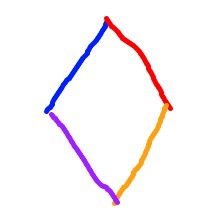
Shape: rhombus